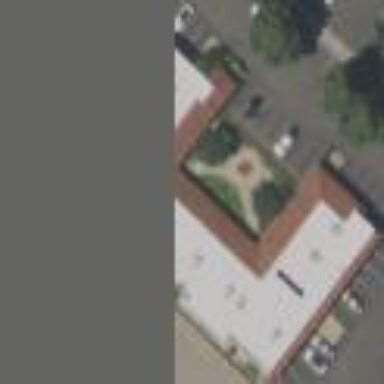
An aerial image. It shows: Commercial building with quadruple saltbox roof shape.